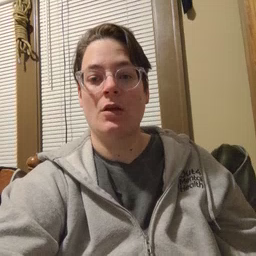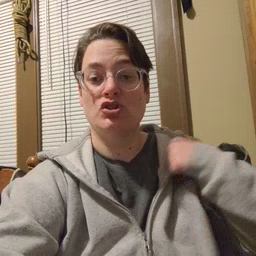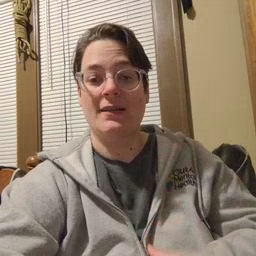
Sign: jacket